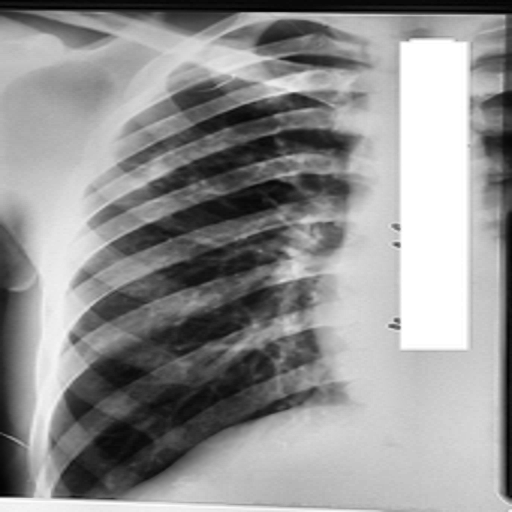
Finding: TUBERCULOSIS